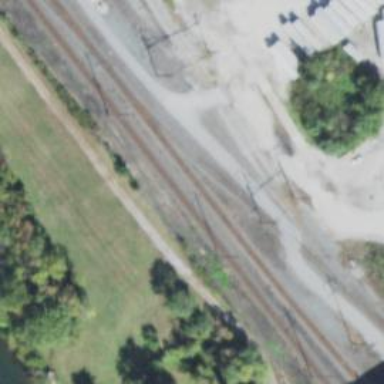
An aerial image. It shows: Railway track.